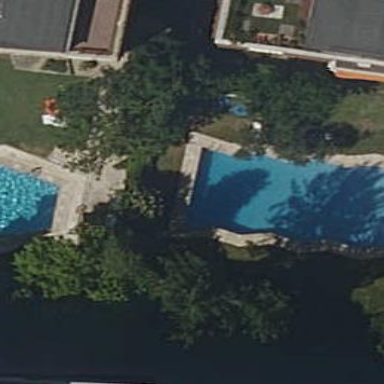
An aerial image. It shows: Swimming pool located in leisure land.